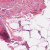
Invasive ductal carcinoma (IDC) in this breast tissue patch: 0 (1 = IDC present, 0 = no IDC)